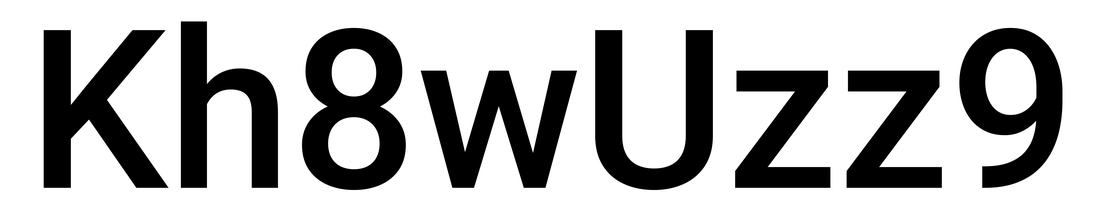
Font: Roboto_Medium